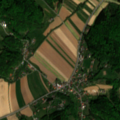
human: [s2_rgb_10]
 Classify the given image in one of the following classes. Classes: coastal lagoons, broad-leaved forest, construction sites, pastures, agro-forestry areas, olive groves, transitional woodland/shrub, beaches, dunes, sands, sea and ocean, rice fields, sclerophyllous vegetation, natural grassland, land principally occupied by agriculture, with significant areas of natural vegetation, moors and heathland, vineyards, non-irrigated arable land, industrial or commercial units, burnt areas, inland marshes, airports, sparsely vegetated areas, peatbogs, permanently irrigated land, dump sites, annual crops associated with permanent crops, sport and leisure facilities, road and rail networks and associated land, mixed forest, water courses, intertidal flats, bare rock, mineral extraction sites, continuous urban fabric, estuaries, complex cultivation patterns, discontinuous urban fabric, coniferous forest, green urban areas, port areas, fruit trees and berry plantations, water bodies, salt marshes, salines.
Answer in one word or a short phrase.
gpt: non-irrigated arable land, complex cultivation patterns, land principally occupied by agriculture, with significant areas of natural vegetation, broad-leaved forest